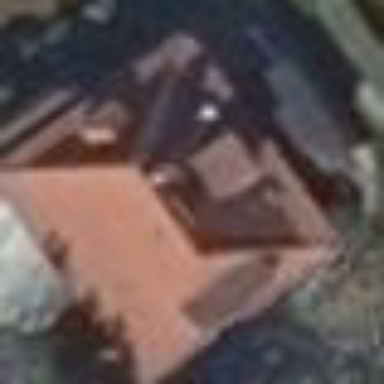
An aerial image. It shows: Detached building with hipped roof.